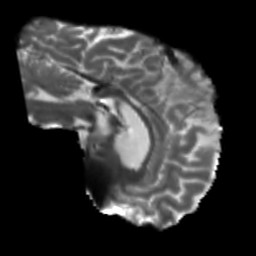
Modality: T2w
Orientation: sagittal
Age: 41
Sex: male
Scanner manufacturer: siemens
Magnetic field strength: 3 T
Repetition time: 5.25 s
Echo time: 0.08 s